Question: I'm working on making a circle that will spin kind of like a large dial. Currently, I have an arrow at the top to show which direction the dial is facing. I'd like its behavior to be kind of like an old timey rotary phone, such that while your finger/cursor is down you can rotate it, but it'll (slowly) yank back to top after you let go.
Here's what my object looks like:

And here's my code:
'''
#!/usr/bin/kivy
import kivy
kivy.require('1.7.2')
import math
from random import random
from kivy.app import App
from kivy.uix.widget import Widget
from kivy.uix.gridlayout import GridLayout
from kivy.uix.anchorlayout import AnchorLayout
from kivy.uix.relativelayout import RelativeLayout
from kivy.graphics import Color, Ellipse, Rectangle
class MinimalApp(App):
title = 'My App'
def build(self):
root = RootLayout()
return(root)
class RootLayout(AnchorLayout):
pass
class Circley(RelativeLayout):
angle = 0
def on_touch_down(self, touch):
ud = touch.ud
ud['group'] = g = str(touch.uid)
return True
def on_touch_move(self, touch):
ud = touch.ud
# print(touch.x, 0)
# print(self.center)
# print(0, touch.y)
# print(touch.x - self.center[0], touch.y - self.center[1])
y = (touch.y - self.center[1])
x = (touch.x - self.center[0])
calc = math.degrees(math.atan2(y,x))
angle = calc if calc > 0 else (360 + calc)
print(angle)
def on_touch_up(self, touch):
touch.ungrab(self)
ud = touch.ud
return True
if __name__ == '__main__':
MinimalApp().run()
'''
And the kv:
'''
#:kivy 1.7.2
#:import kivy kivy
<RootLayout>:
anchor_x: 'center' # I think this /is/ centered
anchor_y: 'center'
canvas.before:
Color:
rgba: 0.4, 0.4, 0.4, 1
Rectangle:
pos: self.pos
size: self.size
Circley:
anchor_x: 'center' # this is /not/ centered.
anchor_y: 'center'
canvas.before:
PushMatrix
Color:
rgba: 0.94, 0.94, 0.94, 1
Rotate:
angle: self.angle
axis: 0, 0, 1
origin: self.center
Ellipse:
source: 'arrow.png'
size: min(self.size), min(self.size)
pos: 0.5*self.size[0] - 0.5*min(self.size), 0.5*self.size[1] - 0.5*min(self.size)
Label:
text: unicode(self.size) # this is /not/ appearing
color: 1,0,0,1
canvas.after:
PopMatrix
'''
Parts of that are borrowed from the kivy touchtracer demo, and <URL>.
You can see I have a calculation that is correctly printing the angle between the origin of the circle and the touch event (not sure how this'll respond to multiple fingers, haven't thought that far through), but not sure how to integrate this into a "spinning" feedback event in the interface.
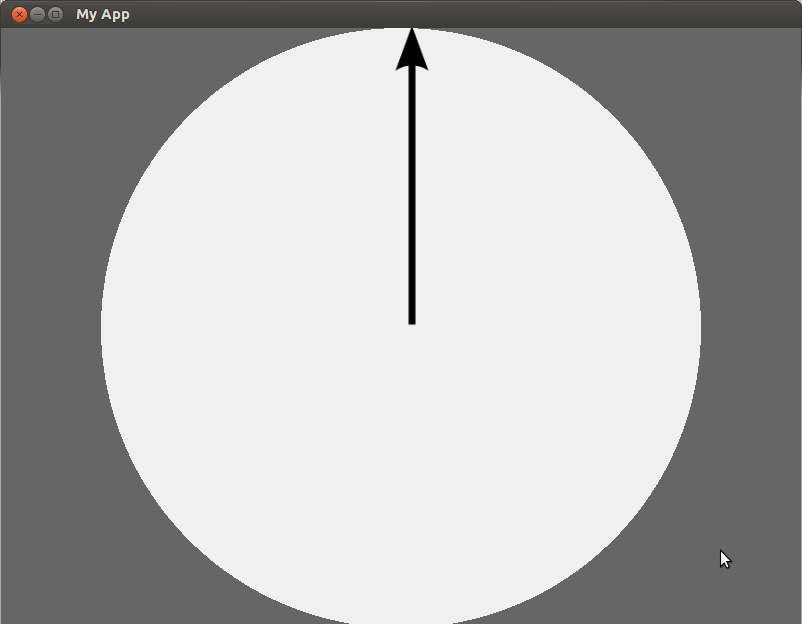
Answer: You can bind angle of canvas to 'NumericProperty', to change it from inside your code. All you need to do is to compute those angles correctly. After playing a bit with it I created following code:
'''
from kivy.app import App
from kivy.uix.widget import Widget
from kivy.lang import Builder
from kivy.animation import Animation
from kivy.properties import NumericProperty
import math
kv = '''
<Dial>:
canvas:
Rotate:
angle: root.angle
origin: self.center
Color:
rgb: 1, 0, 0
Ellipse:
size: min(self.size), min(self.size)
pos: 0.5*self.size[0] - 0.5*min(self.size), 0.5*self.size[1] - 0.5*min(self.size)
Color:
rgb: 0, 0, 0
Ellipse:
size: 50, 50
pos: 0.5*root.size[0]-25, 0.9*root.size[1]-25
'''
Builder.load_string(kv)
class Dial(Widget):
angle = NumericProperty(0)
def on_touch_down(self, touch):
y = (touch.y - self.center[1])
x = (touch.x - self.center[0])
calc = math.degrees(math.atan2(y, x))
self.prev_angle = calc if calc > 0 else 360+calc
self.tmp = self.angle
def on_touch_move(self, touch):
y = (touch.y - self.center[1])
x = (touch.x - self.center[0])
calc = math.degrees(math.atan2(y, x))
new_angle = calc if calc > 0 else 360+calc
self.angle = self.tmp + (new_angle-self.prev_angle)%360
def on_touch_up(self, touch):
Animation(angle=0).start(self)
class DialApp(App):
def build(self):
return Dial()
if __name__ == "__main__":
DialApp().run()
'''
I'm calculating difference between initial (after pressing mouse) and later angle in 'on_touch_move'. Since angle is a property I can also modify it using 'kivy.animation' to make dial spin back after releasing mouse button.
'on_touch_down' event for child circle:
'''
from kivy.app import App
from kivy.uix.widget import Widget
from kivy.uix.floatlayout import FloatLayout
from kivy.lang import Builder
from kivy.animation import Animation
from kivy.properties import NumericProperty
import math
kv = '''
<Dial>:
circle_id: circle_id
size: root.size
pos: 0, 0
canvas:
Rotate:
angle: self.angle
origin: self.center
Color:
rgb: 1, 0, 0
Ellipse:
size: min(self.size), min(self.size)
pos: 0.5*self.size[0] - 0.5*min(self.size), 0.5*self.size[1] - 0.5*min(self.size)
Circle:
id: circle_id
size_hint: 0, 0
size: 50, 50
pos: 0.5*root.size[0]-25, 0.9*root.size[1]-25
canvas:
Color:
rgb: 0, 1, 0
Ellipse:
size: 50, 50
pos: self.pos
'''
Builder.load_string(kv)
class Circle(Widget):
def on_touch_down(self, touch):
if self.collide_point(*touch.pos):
print "small circle clicked"
class Dial(Widget):
angle = NumericProperty(0)
def on_touch_down(self, touch):
if not self.circle_id.collide_point(*touch.pos):
print "big circle clicked"
y = (touch.y - self.center[1])
x = (touch.x - self.center[0])
calc = math.degrees(math.atan2(y, x))
self.prev_angle = calc if calc > 0 else 360+calc
self.tmp = self.angle
return super(Dial, self).on_touch_down(touch) # dispatch touch event futher
def on_touch_move(self, touch):
y = (touch.y - self.center[1])
x = (touch.x - self.center[0])
calc = math.degrees(math.atan2(y, x))
new_angle = calc if calc > 0 else 360+calc
self.angle = self.tmp + (new_angle-self.prev_angle)%360
def on_touch_up(self, touch):
Animation(angle=0).start(self)
class DialApp(App):
def build(self):
return Dial()
if __name__ == "__main__":
DialApp().run()
'''